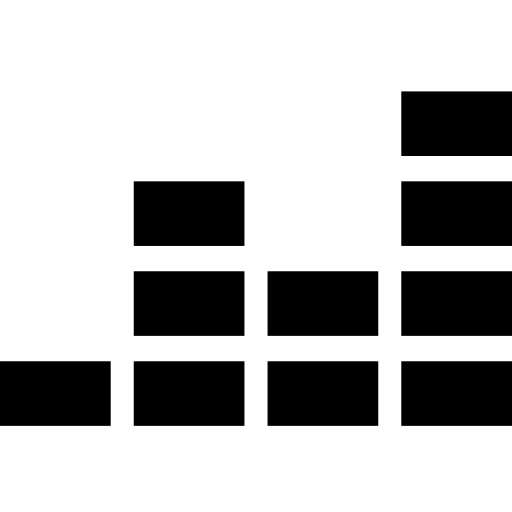
Tags: icon, FontAwesome, fa-icon, brand, deezer